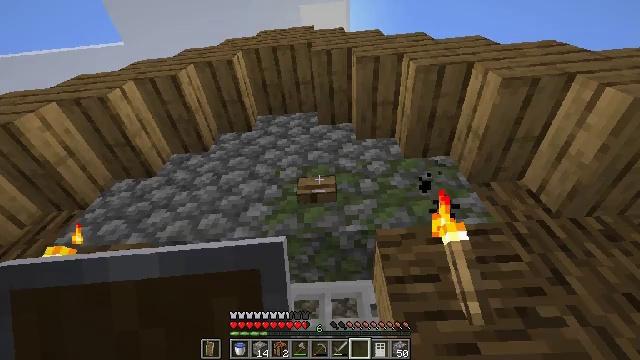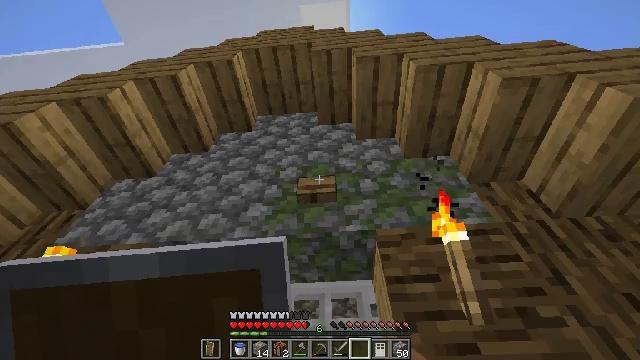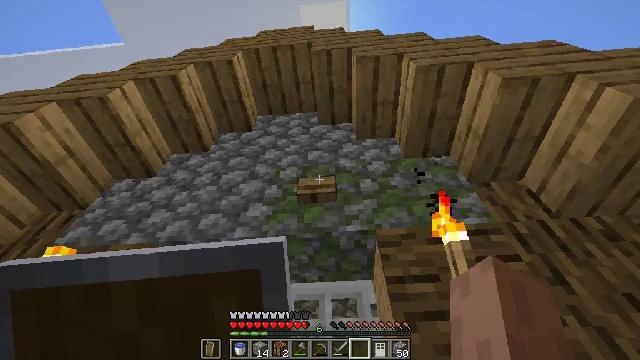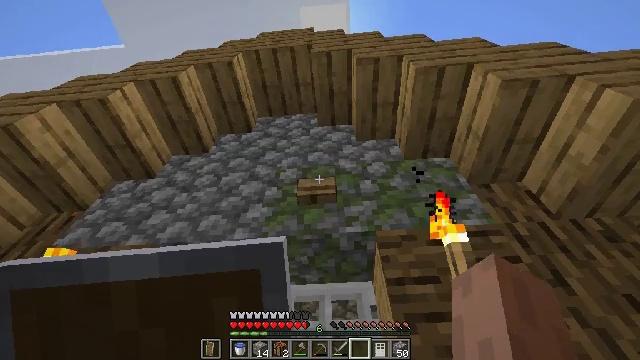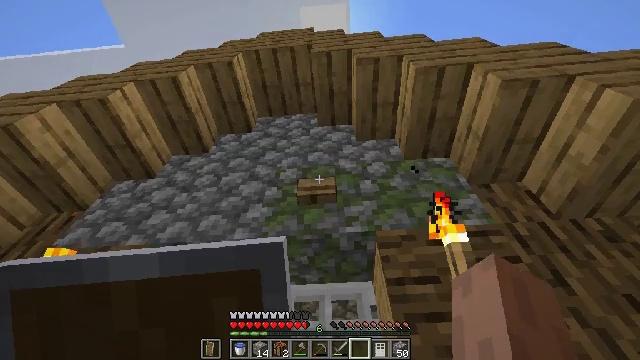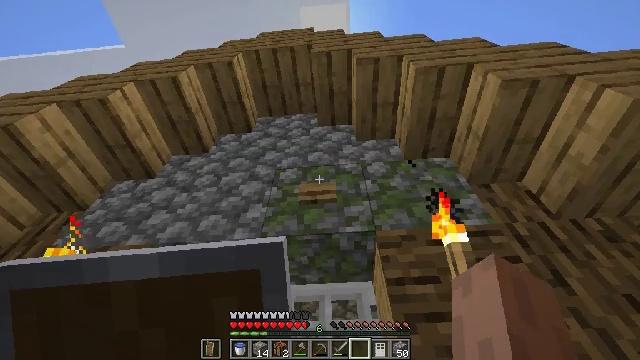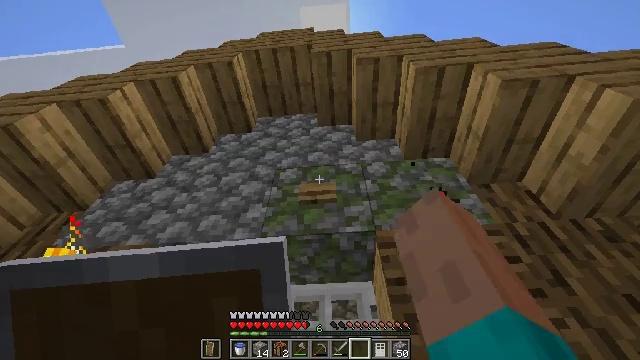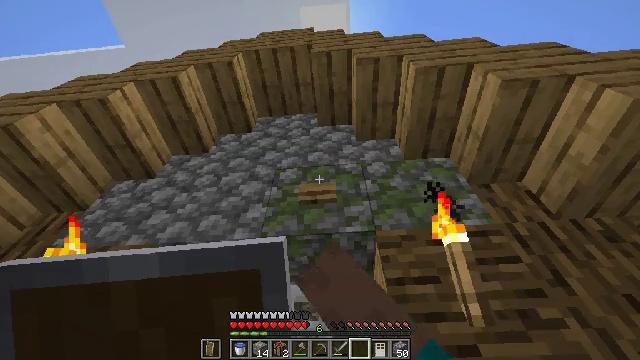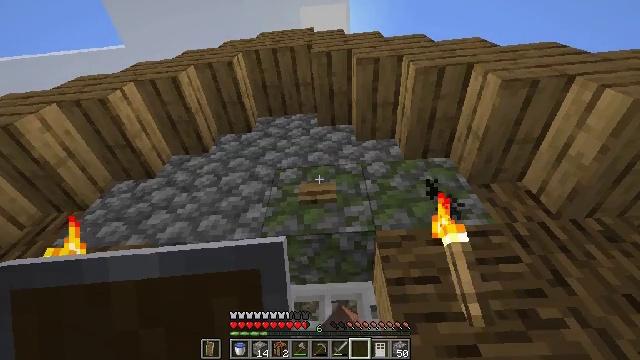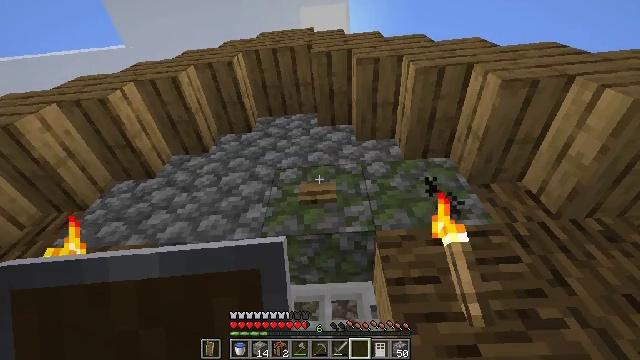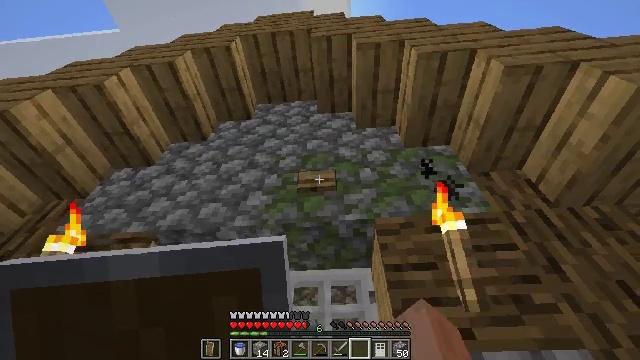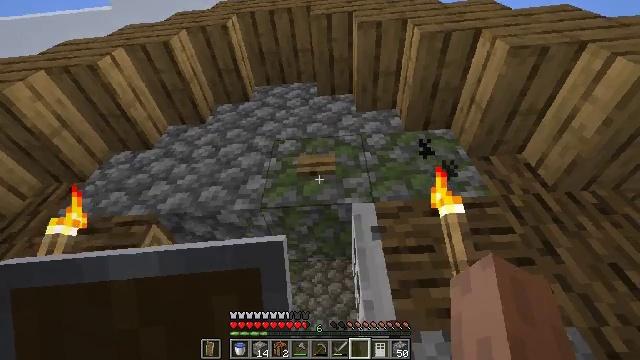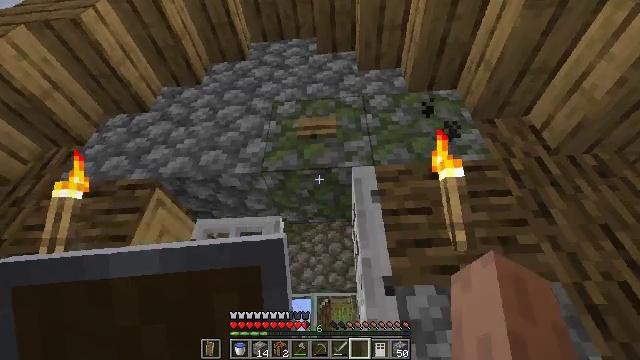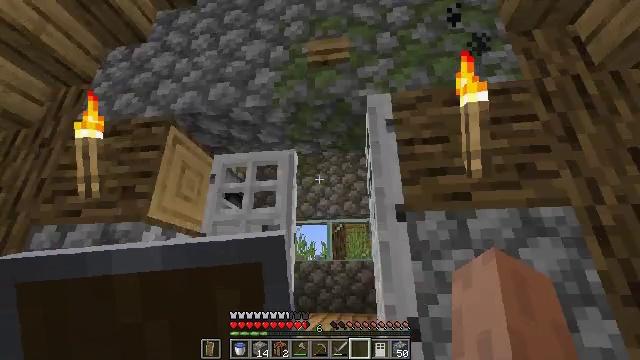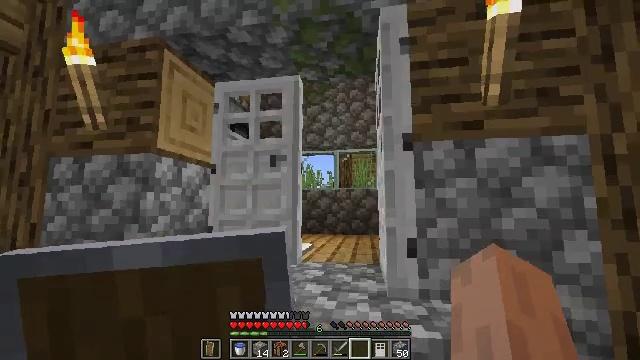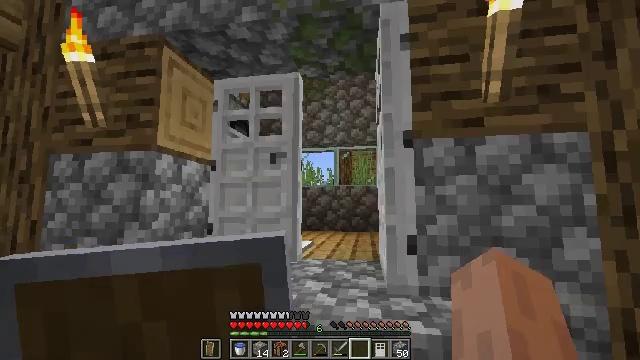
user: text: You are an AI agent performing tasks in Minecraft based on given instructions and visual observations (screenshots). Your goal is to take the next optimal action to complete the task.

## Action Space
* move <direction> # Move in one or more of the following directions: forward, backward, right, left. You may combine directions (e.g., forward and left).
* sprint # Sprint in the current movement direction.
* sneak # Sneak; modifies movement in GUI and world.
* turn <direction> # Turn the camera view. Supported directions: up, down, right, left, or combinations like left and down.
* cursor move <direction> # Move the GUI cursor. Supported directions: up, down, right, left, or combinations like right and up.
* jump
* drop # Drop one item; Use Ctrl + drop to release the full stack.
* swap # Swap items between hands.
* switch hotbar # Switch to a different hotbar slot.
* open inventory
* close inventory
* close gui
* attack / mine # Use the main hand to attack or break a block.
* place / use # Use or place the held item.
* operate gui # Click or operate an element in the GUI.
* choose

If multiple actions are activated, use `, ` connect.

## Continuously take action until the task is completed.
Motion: motion action
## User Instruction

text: Get a loom by crafting with wooden planks and string.
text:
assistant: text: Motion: no_op
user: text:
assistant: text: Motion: no_op
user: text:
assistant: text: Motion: no_op
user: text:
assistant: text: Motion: no_op
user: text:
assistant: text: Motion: use / place
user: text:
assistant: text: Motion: use / place
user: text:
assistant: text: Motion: use / place
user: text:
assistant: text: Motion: no_op
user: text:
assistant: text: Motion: no_op
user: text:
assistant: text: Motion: turn down
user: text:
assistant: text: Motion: turn down
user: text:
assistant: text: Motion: turn down
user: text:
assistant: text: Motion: turn left and down
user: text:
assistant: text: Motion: turn left and down
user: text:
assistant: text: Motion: no_op
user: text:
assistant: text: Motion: turn right and up
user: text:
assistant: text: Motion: no_op
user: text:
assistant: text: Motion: no_op
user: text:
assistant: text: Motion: move forward, turn down
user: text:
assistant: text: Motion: move forward, turn down
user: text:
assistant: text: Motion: move forward, turn down
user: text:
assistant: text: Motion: move forward, turn down
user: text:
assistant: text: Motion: move forward, turn down
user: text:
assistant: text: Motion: move forward, turn down
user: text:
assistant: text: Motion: move forward, turn down
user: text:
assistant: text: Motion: move forward, turn down
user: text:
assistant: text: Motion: move forward, turn right and down
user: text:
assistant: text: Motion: move forward, turn right and down
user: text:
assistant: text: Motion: move forward, turn right and down
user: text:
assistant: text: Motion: move forward, turn right and down